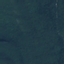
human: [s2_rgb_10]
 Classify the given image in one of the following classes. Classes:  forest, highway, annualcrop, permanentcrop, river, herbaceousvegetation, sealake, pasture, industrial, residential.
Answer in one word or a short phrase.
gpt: Forest